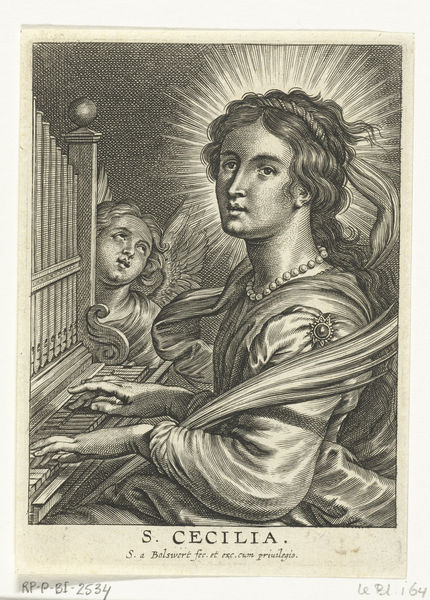
Titel: Heilige Cecilia met orgel
Künstler: Schelte Adamsz. Bolswert
Standort: Amsterdam
Institution: Rijksmuseum
Schlagwörter: frau, brosche, perlen, engel, schrift, orgel, glorie, celilia, 2534